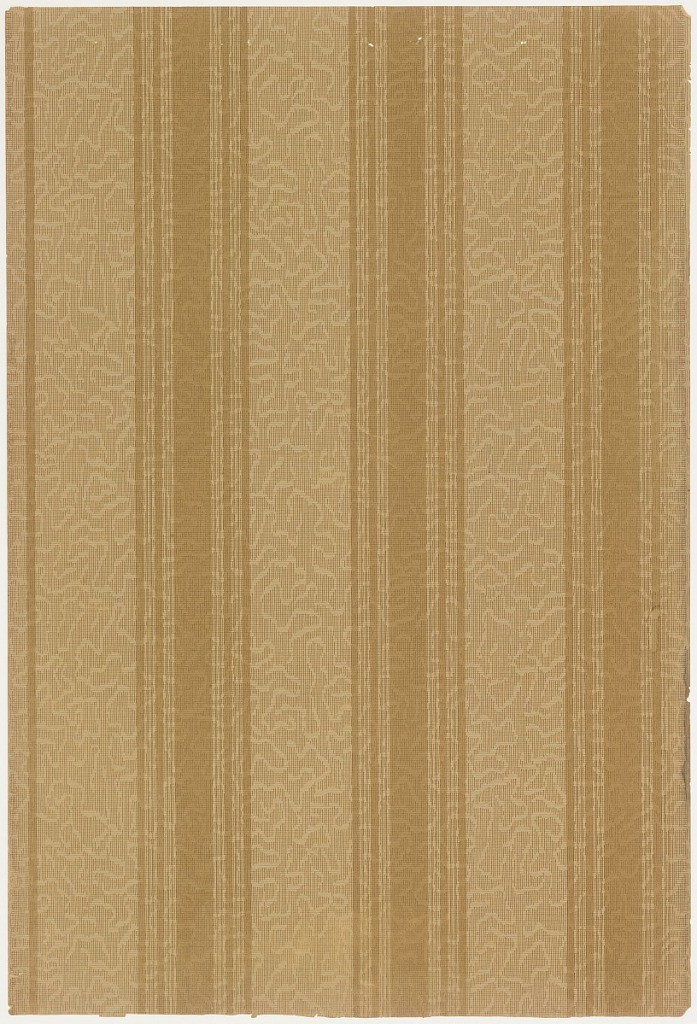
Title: Sidewall - sample
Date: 1907–08
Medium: Machine-printed on paper
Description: Over-all vermicelli pattern created by cross-hatch lines, overprinted by broad vertical striped ribbons. Printed in beige, ochre and brown.